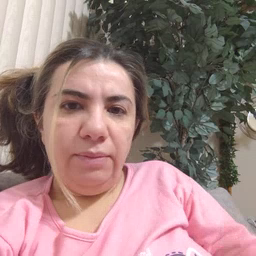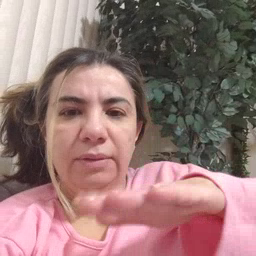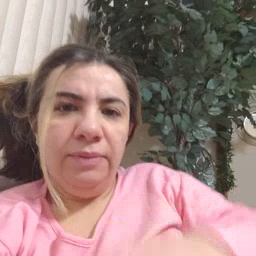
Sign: on